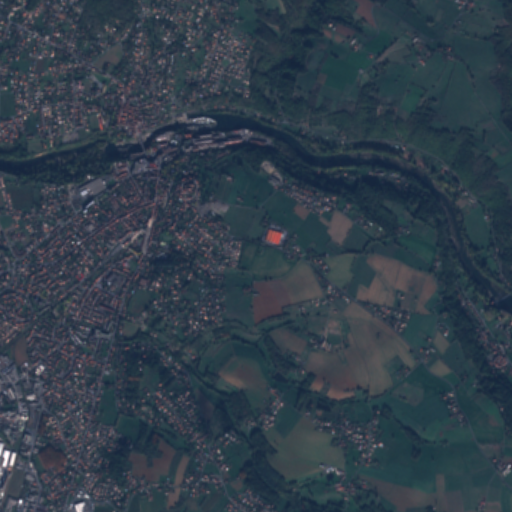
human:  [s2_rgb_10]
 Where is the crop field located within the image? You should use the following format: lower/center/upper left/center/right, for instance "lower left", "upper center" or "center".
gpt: The crop field is located in the lower left of the image.
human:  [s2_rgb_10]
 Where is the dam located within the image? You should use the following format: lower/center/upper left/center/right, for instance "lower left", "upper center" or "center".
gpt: The dam is located in the upper center of the image.
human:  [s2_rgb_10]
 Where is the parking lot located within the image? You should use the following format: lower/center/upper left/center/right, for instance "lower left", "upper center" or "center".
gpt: There is no parking lot in the image.